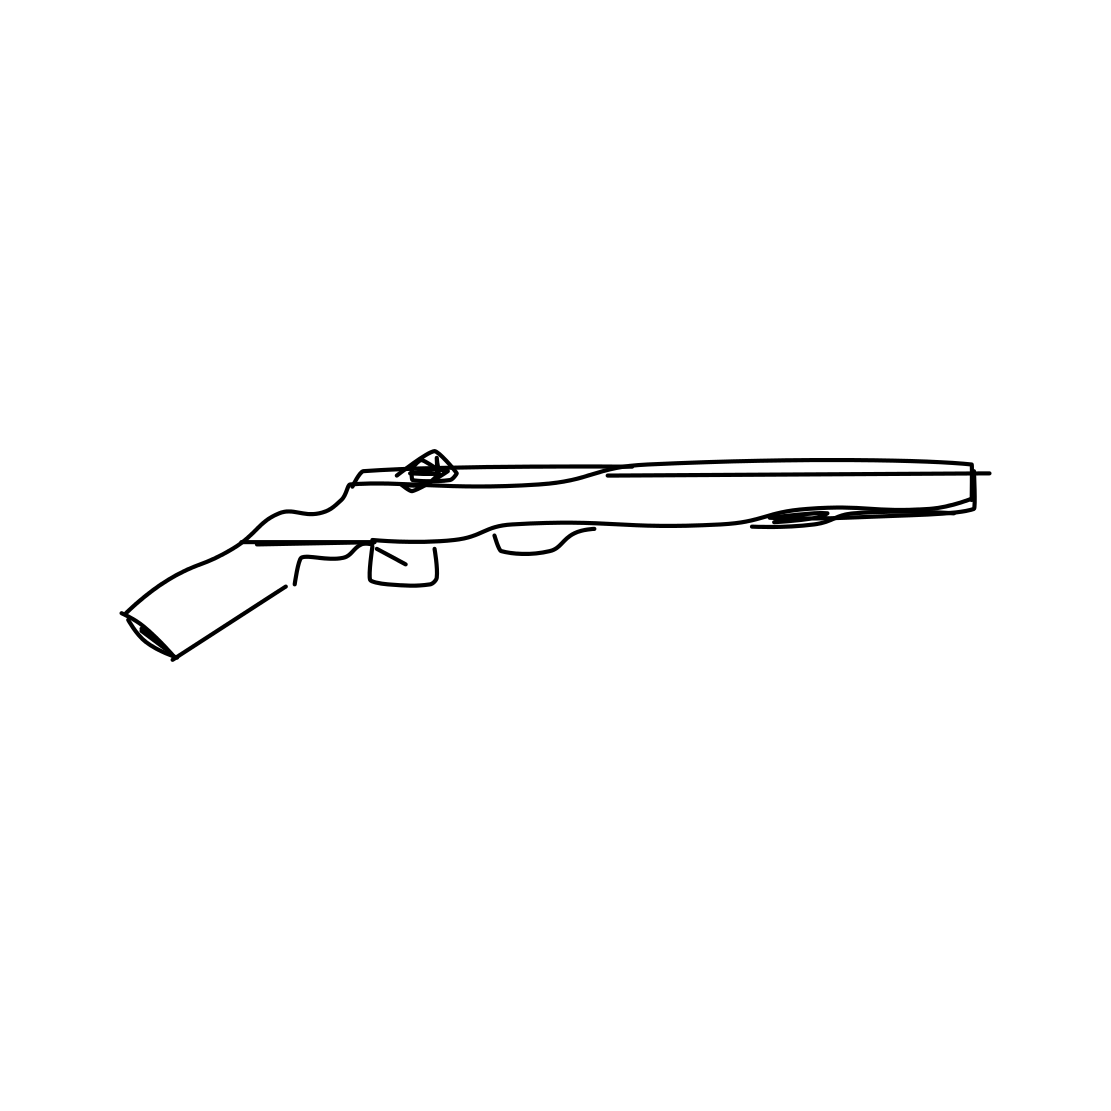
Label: rifle